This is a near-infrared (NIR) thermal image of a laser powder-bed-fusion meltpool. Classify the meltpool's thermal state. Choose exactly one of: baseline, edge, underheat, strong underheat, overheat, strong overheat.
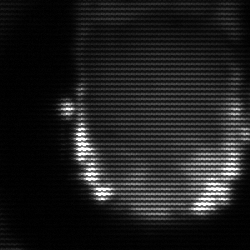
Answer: baseline